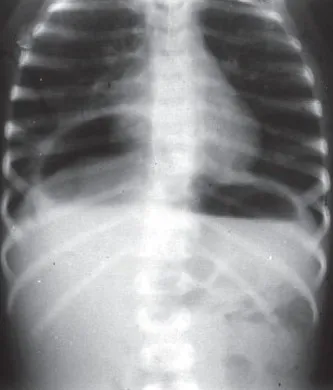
Case 2 (A) Plain X-ray showing right partial eventration (crural eventration).
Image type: radiology (x_ray)